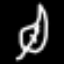
Label: leaf